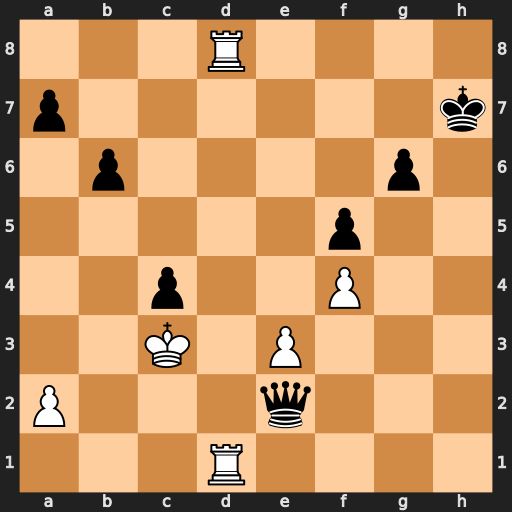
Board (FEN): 3R4/p6k/1p4p1/5p2/2p2P2/2K1P3/P3q3/3R4
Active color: w
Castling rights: -
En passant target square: -
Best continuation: R1d7+ Kh6 Rh8#